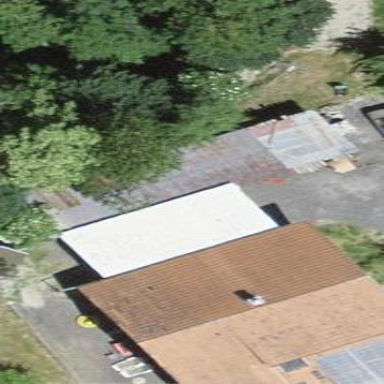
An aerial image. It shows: Barn.